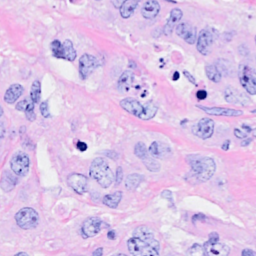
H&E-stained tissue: Breast